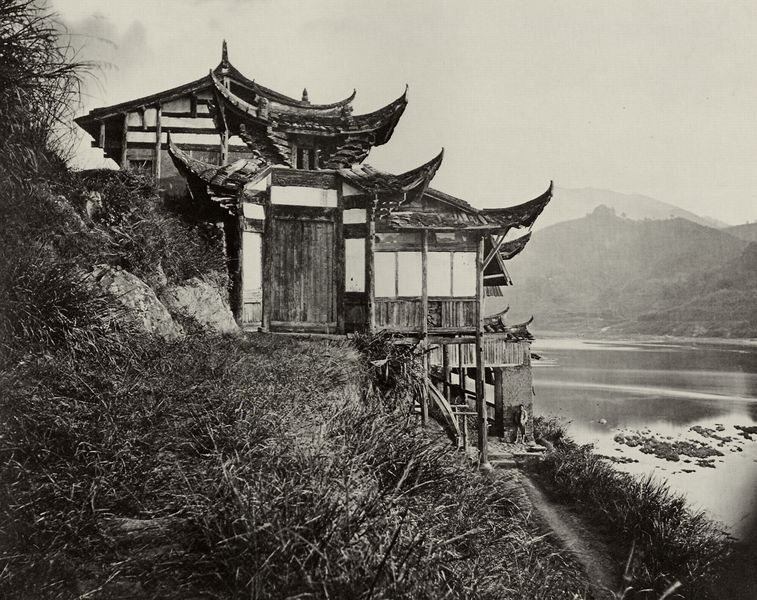
Titel: Tempel bei Yen-p'ing, Fukien
Künstler: John Thomson
Schlagwörter: baum, berg, felsen, himmel, mann, meer, schatten, wasser, weiß, fluss, landschaft, see, ufer, fenster, geschwungen, grau, hintergrund, holz, licht, schwarz, tür, zeichnung, dach, gebäude, gras, haus, weg, wiese, architektur, mensch, stein, steine, erde, horizont, häuser, hügel, spiegelung, strauch, büsche, pfad, sträucher, trampelpfad, land, spitzen, pflanzen, wald, bewölkt, aussicht, balkon, japan, ruhig, ruhe, fischer, berge, fels, gebirge, hang, verlassen, dächer, dunst, nebel, hütten, türe, böschung, flus, querformat, spitz, gris, homme, japanisch, grass, foto, fotografie, photographie, eingang, vulkan, pfahl, asien, felsig, schwarz weiss, blanc, noir, asiatisch, stelzen, photo, china, maison, lac, reise, fachwerk, tempel, stäucher, geschweift, bois, ciel, pagode, aufnahme, fleuve, holzhaus, natürlich, eau, montagnes, montagne, riviere, holzdach, erhöht, architecture, porte, toit, stelen, nuage, rochers, rocher, brouillard, brume, chemin, tuiles, herbe, fernost, mer, plage, chine, asiatique, japon, asie, chinois, noir et blanc, pagodendach, bushc, temple, bord de mer, debout, oriental, pagoden, thailand, voyage, holzpfähler, exotique, roche, hauteur, arrondi, bordure d'eau, montage, querforamt, inonesien, piloti, sentier, photogrpahie, noit, pointe, pointu, poorte, bewölkt+